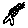
Label: fish